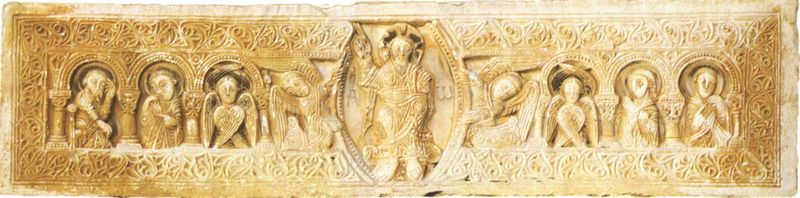
Titel: Portal mit reliefgeschmücktem Sturz
Standort: St. André de Sorède (EU - F)
Schlagwörter: flügel, gott, mann, gelb, hell, säulen, ornament, wand, stein, gewand, sitzend, engel, relief, füße, bogen, figuren, thron, symmetrie, ornamente, verzierung, symmetrisch, arkaden, kapitelle, fries, heiligenschein, nimbus, christus, jesus, romanik, segen, heiliger, heilige, heilig, verzierungen, mandorla, apostel, ikonografie, rlief, engeö, engelk, mandorla#, röief